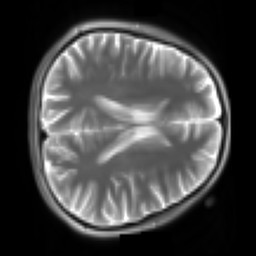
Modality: T2w
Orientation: axial